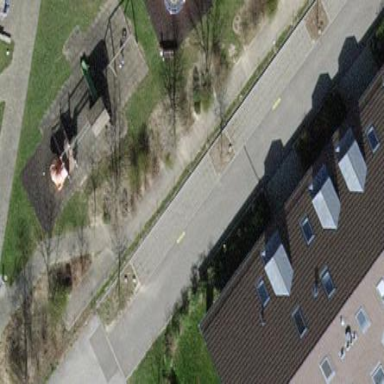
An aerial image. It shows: Kindergarten.